Question: Project structure

'''
<?xml version="1.0" encoding="UTF-8"?>
<web-app id="WebApp_ID" version="3.0" xmlns="http://java.sun.com/xml/ns/javaee" xmlns:xsi="http://www.w3.org/2001/XMLSchema-instance" xsi:schemaLocation="http://java.sun.com/xml/ns/javaee http://java.sun.com/xml/ns/javaee/web-app_3_0.xsd">
<display-name>Social Graph UI project</display-name>
<servlet>
<servlet-name>SocialGraphUI</servlet-name>
<servlet-class>
org.springframework.web.servlet.DispatcherServlet
</servlet-class>
<load-on-startup>1</load-on-startup>
</servlet>
<servlet-mapping>
<servlet-name>SocialGraphUI</servlet-name>
<url-pattern>/</url-pattern>
</servlet-mapping>
</web-app>
'''
'''
<project xmlns="http://maven.apache.org/POM/4.0.0" xmlns:xsi="http://www.w3.org/2001/XMLSchema-instance"
xsi:schemaLocation="http://maven.apache.org/POM/4.0.0 http://maven.apache.org/xsd/maven-4.0.0.xsd">
<modelVersion>4.0.0</modelVersion>
<groupId>com.project</groupId>
<artifactId>socialgraphui</artifactId>
<version>1.0-SNAPSHOT</version>
<packaging>war</packaging>
<name>socialgraphui</name>
<properties>
<endorsed.dir>${project.build.directory}/endorsed</endorsed.dir>
<project.build.sourceEncoding>UTF-8</project.build.sourceEncoding>
<spring.version>4.0.6.RELEASE</spring.version>
</properties>
<dependencies>
<dependency>
<groupId>javax</groupId>
<artifactId>javaee-web-api</artifactId>
<version>6.0</version>
<scope>provided</scope>
</dependency>
<dependency>
<groupId>com.google.guava</groupId>
<artifactId>guava</artifactId>
<version>18.0</version>
<type>jar</type>
</dependency>
<dependency>
<groupId>jstl</groupId>
<artifactId>jstl</artifactId>
<version>1.2</version>
</dependency>
<dependency>
<groupId>com.google.code.gson</groupId>
<artifactId>gson</artifactId>
<version>2.2.4</version>
</dependency>
<dependency>
<groupId>uk.com.robust-it</groupId>
<artifactId>cloning</artifactId>
<version>1.7.4</version>
</dependency>
<dependency>
<groupId>org.springframework</groupId>
<artifactId>spring-orm</artifactId>
<version>${spring.version}</version>
</dependency>
<dependency>
<groupId>org.springframework</groupId>
<artifactId>spring-core</artifactId>
<version>${spring.version}</version>
</dependency>
<dependency>
<groupId>org.springframework</groupId>
<artifactId>spring-web</artifactId>
<version>${spring.version}</version>
<type>jar</type>
</dependency>
<dependency>
<groupId>org.springframework</groupId>
<artifactId>spring-webmvc-portlet</artifactId>
<version>${spring.version}</version>
<type>jar</type>
</dependency>
</dependencies>
<build>
<plugins>
<plugin>
<groupId>org.apache.maven.plugins</groupId>
<artifactId>maven-compiler-plugin</artifactId>
<version>2.3.2</version>
<configuration>
<source>1.8</source>
<target>1.8</target>
<compilerArguments>
<endorseddirs>${endorsed.dir}</endorseddirs>
</compilerArguments>
</configuration>
</plugin>
<plugin>
<groupId>org.apache.maven.plugins</groupId>
<artifactId>maven-war-plugin</artifactId>
<version>2.1.1</version>
<configuration>
<failOnMissingWebXml>false</failOnMissingWebXml>
</configuration>
</plugin>
<plugin>
<groupId>org.apache.maven.plugins</groupId>
<artifactId>maven-dependency-plugin</artifactId>
<version>2.1</version>
<executions>
<execution>
<phase>validate</phase>
<goals>
<goal>copy</goal>
</goals>
<configuration>
<outputDirectory>${endorsed.dir}</outputDirectory>
<silent>true</silent>
<artifactItems>
<artifactItem>
<groupId>javax</groupId>
<artifactId>javaee-endorsed-api</artifactId>
<version>6.0</version>
<type>jar</type>
</artifactItem>
</artifactItems>
</configuration>
</execution>
</executions>
</plugin>
</plugins>
</build>
'''
'''
<?xml version="1.0" encoding="UTF-8"?>
<beans xmlns="http://www.springframework.org/schema/beans"
xmlns:context="http://www.springframework.org/schema/context"
xmlns:xsi="http://www.w3.org/2001/XMLSchema-instance"
xsi:schemaLocation="
http://www.springframework.org/schema/beans
http://www.springframework.org/schema/beans/spring-beans-4.0.xsd
http://www.springframework.org/schema/mvc
http://www.springframework.org/schema/mvc/spring-mvc-4.0.xsd
http://www.springframework.org/schema/context
http://www.springframework.org/schema/context/spring-context-4.0.xsd">
<context:component-scan base-package="socialgraphui.controller" />
<bean class="org.springframework.web.servlet.view.InternalResourceViewResolver">
<property name="prefix" value="/WEB-INF/jsp/" />
<property name="suffix" value=".jsp" />
</bean>
<mvc:resources mapping="/scripts/**" location="/scripts/" />
<mvc:resources mapping="/styles/**" location="/styles/" />
<mvc:annotation-driven />
</beans>
'''
I use Netbeans 8.0.2, Tomcat 7.0.42 and Spring 4. I want to include CSS and JavaScript files with 'mvc:resources' tag. When I add 'mvc:resources' tag to my dispatcher-servlet.xml , I get these error messages:
'''
type Exception report
message Servlet.init() for servlet SocialGraphUI threw exception
description The server encountered an internal error that prevented it from fulfilling this request.
exception
javax.servlet.ServletException: Servlet.init() for servlet SocialGraphUI threw exception
org.apache.catalina.authenticator.AuthenticatorBase.invoke(AuthenticatorBase.java:502)
org.apache.catalina.valves.ErrorReportValve.invoke(ErrorReportValve.java:99)
org.apache.catalina.valves.AccessLogValve.invoke(AccessLogValve.java:953)
org.apache.catalina.connector.CoyoteAdapter.service(CoyoteAdapter.java:408)
org.apache.coyote.http11.AbstractHttp11Processor.process(AbstractHttp11Processor.java:1023)
org.apache.coyote.AbstractProtocol$AbstractConnectionHandler.process(AbstractProtocol.java:589)
org.apache.tomcat.util.net.JIoEndpoint$SocketProcessor.run(JIoEndpoint.java:310)
java.util.concurrent.ThreadPoolExecutor.runWorker(ThreadPoolExecutor.java:1142)
java.util.concurrent.ThreadPoolExecutor$Worker.run(ThreadPoolExecutor.java:617)
java.lang.Thread.run(Thread.java:745)
root cause
org.springframework.beans.factory.xml.XmlBeanDefinitionStoreException: Line 20 in XML document from ServletContext resource [/WEB-INF/SocialGraphUI-servlet.xml] is invalid; nested exception is org.xml.sax.SAXParseException; lineNumber: 20; columnNumber: 64; The prefix "mvc" for element "mvc:resources" is not bound.
org.springframework.beans.factory.xml.XmlBeanDefinitionReader.doLoadBeanDefinitions(XmlBeanDefinitionReader.java:398)
org.springframework.beans.factory.xml.XmlBeanDefinitionReader.loadBeanDefinitions(XmlBeanDefinitionReader.java:335)
org.springframework.beans.factory.xml.XmlBeanDefinitionReader.loadBeanDefinitions(XmlBeanDefinitionReader.java:303)
org.springframework.beans.factory.support.AbstractBeanDefinitionReader.loadBeanDefinitions(AbstractBeanDefinitionReader.java:180)
org.springframework.beans.factory.support.AbstractBeanDefinitionReader.loadBeanDefinitions(AbstractBeanDefinitionReader.java:216)
org.springframework.beans.factory.support.AbstractBeanDefinitionReader.loadBeanDefinitions(AbstractBeanDefinitionReader.java:187)
org.springframework.web.context.support.XmlWebApplicationContext.loadBeanDefinitions(XmlWebApplicationContext.java:125)
org.springframework.web.context.support.XmlWebApplicationContext.loadBeanDefinitions(XmlWebApplicationContext.java:94)
org.springframework.context.support.AbstractRefreshableApplicationContext.refreshBeanFactory(AbstractRefreshableApplicationContext.java:129)
org.springframework.context.support.AbstractApplicationContext.obtainFreshBeanFactory(AbstractApplicationContext.java:540)
org.springframework.context.support.AbstractApplicationContext.refresh(AbstractApplicationContext.java:454)
org.springframework.web.servlet.FrameworkServlet.configureAndRefreshWebApplicationContext(FrameworkServlet.java:658)
org.springframework.web.servlet.FrameworkServlet.createWebApplicationContext(FrameworkServlet.java:624)
org.springframework.web.servlet.FrameworkServlet.createWebApplicationContext(FrameworkServlet.java:672)
org.springframework.web.servlet.FrameworkServlet.initWebApplicationContext(FrameworkServlet.java:543)
org.springframework.web.servlet.FrameworkServlet.initServletBean(FrameworkServlet.java:484)
org.springframework.web.servlet.HttpServletBean.init(HttpServletBean.java:136)
javax.servlet.GenericServlet.init(GenericServlet.java:160)
org.apache.catalina.authenticator.AuthenticatorBase.invoke(AuthenticatorBase.java:502)
org.apache.catalina.valves.ErrorReportValve.invoke(ErrorReportValve.java:99)
org.apache.catalina.valves.AccessLogValve.invoke(AccessLogValve.java:953)
org.apache.catalina.connector.CoyoteAdapter.service(CoyoteAdapter.java:408)
org.apache.coyote.http11.AbstractHttp11Processor.process(AbstractHttp11Processor.java:1023)
org.apache.coyote.AbstractProtocol$AbstractConnectionHandler.process(AbstractProtocol.java:589)
org.apache.tomcat.util.net.JIoEndpoint$SocketProcessor.run(JIoEndpoint.java:310)
java.util.concurrent.ThreadPoolExecutor.runWorker(ThreadPoolExecutor.java:1142)
java.util.concurrent.ThreadPoolExecutor$Worker.run(ThreadPoolExecutor.java:617)
java.lang.Thread.run(Thread.java:745)
root cause
org.xml.sax.SAXParseException; lineNumber: 20; columnNumber: 64; The prefix "mvc" for element "mvc:resources" is not bound.
com.sun.org.apache.xerces.internal.util.ErrorHandlerWrapper.createSAXParseException(ErrorHandlerWrapper.java:203)
com.sun.org.apache.xerces.internal.util.ErrorHandlerWrapper.fatalError(ErrorHandlerWrapper.java:177)
com.sun.org.apache.xerces.internal.impl.XMLErrorReporter.reportError(XMLErrorReporter.java:441)
com.sun.org.apache.xerces.internal.impl.XMLErrorReporter.reportError(XMLErrorReporter.java:368)
com.sun.org.apache.xerces.internal.impl.XMLErrorReporter.reportError(XMLErrorReporter.java:325)
com.sun.org.apache.xerces.internal.impl.XMLNSDocumentScannerImpl.scanStartElement(XMLNSDocumentScannerImpl.java:289)
com.sun.org.apache.xerces.internal.impl.XMLDocumentFragmentScannerImpl$FragmentContentDriver.next(XMLDocumentFragmentScannerImpl.java:2786)
com.sun.org.apache.xerces.internal.impl.XMLDocumentScannerImpl.next(XMLDocumentScannerImpl.java:606)
com.sun.org.apache.xerces.internal.impl.XMLNSDocumentScannerImpl.next(XMLNSDocumentScannerImpl.java:117)
com.sun.org.apache.xerces.internal.impl.XMLDocumentFragmentScannerImpl.scanDocument(XMLDocumentFragmentScannerImpl.java:510)
com.sun.org.apache.xerces.internal.parsers.XML11Configuration.parse(XML11Configuration.java:848)
com.sun.org.apache.xerces.internal.parsers.XML11Configuration.parse(XML11Configuration.java:777)
com.sun.org.apache.xerces.internal.parsers.XMLParser.parse(XMLParser.java:141)
com.sun.org.apache.xerces.internal.parsers.DOMParser.parse(DOMParser.java:243)
com.sun.org.apache.xerces.internal.jaxp.DocumentBuilderImpl.parse(DocumentBuilderImpl.java:348)
org.springframework.beans.factory.xml.DefaultDocumentLoader.loadDocument(DefaultDocumentLoader.java:76)
org.springframework.beans.factory.xml.XmlBeanDefinitionReader.doLoadDocument(XmlBeanDefinitionReader.java:428)
org.springframework.beans.factory.xml.XmlBeanDefinitionReader.doLoadBeanDefinitions(XmlBeanDefinitionReader.java:390)
org.springframework.beans.factory.xml.XmlBeanDefinitionReader.loadBeanDefinitions(XmlBeanDefinitionReader.java:335)
org.springframework.beans.factory.xml.XmlBeanDefinitionReader.loadBeanDefinitions(XmlBeanDefinitionReader.java:303)
org.springframework.beans.factory.support.AbstractBeanDefinitionReader.loadBeanDefinitions(AbstractBeanDefinitionReader.java:180)
org.springframework.beans.factory.support.AbstractBeanDefinitionReader.loadBeanDefinitions(AbstractBeanDefinitionReader.java:216)
org.springframework.beans.factory.support.AbstractBeanDefinitionReader.loadBeanDefinitions(AbstractBeanDefinitionReader.java:187)
org.springframework.web.context.support.XmlWebApplicationContext.loadBeanDefinitions(XmlWebApplicationContext.java:125)
org.springframework.web.context.support.XmlWebApplicationContext.loadBeanDefinitions(XmlWebApplicationContext.java:94)
org.springframework.context.support.AbstractRefreshableApplicationContext.refreshBeanFactory(AbstractRefreshableApplicationContext.java:129)
org.springframework.context.support.AbstractApplicationContext.obtainFreshBeanFactory(AbstractApplicationContext.java:540)
org.springframework.context.support.AbstractApplicationContext.refresh(AbstractApplicationContext.java:454)
org.springframework.web.servlet.FrameworkServlet.configureAndRefreshWebApplicationContext(FrameworkServlet.java:658)
org.springframework.web.servlet.FrameworkServlet.createWebApplicationContext(FrameworkServlet.java:624)
org.springframework.web.servlet.FrameworkServlet.createWebApplicationContext(FrameworkServlet.java:672)
org.springframework.web.servlet.FrameworkServlet.initWebApplicationContext(FrameworkServlet.java:543)
org.springframework.web.servlet.FrameworkServlet.initServletBean(FrameworkServlet.java:484)
org.springframework.web.servlet.HttpServletBean.init(HttpServletBean.java:136)
javax.servlet.GenericServlet.init(GenericServlet.java:160)
org.apache.catalina.authenticator.AuthenticatorBase.invoke(AuthenticatorBase.java:502)
org.apache.catalina.valves.ErrorReportValve.invoke(ErrorReportValve.java:99)
org.apache.catalina.valves.AccessLogValve.invoke(AccessLogValve.java:953)
org.apache.catalina.connector.CoyoteAdapter.service(CoyoteAdapter.java:408)
org.apache.coyote.http11.AbstractHttp11Processor.process(AbstractHttp11Processor.java:1023)
org.apache.coyote.AbstractProtocol$AbstractConnectionHandler.process(AbstractProtocol.java:589)
org.apache.tomcat.util.net.JIoEndpoint$SocketProcessor.run(JIoEndpoint.java:310)
java.util.concurrent.ThreadPoolExecutor.runWorker(ThreadPoolExecutor.java:1142)
java.util.concurrent.ThreadPoolExecutor$Worker.run(ThreadPoolExecutor.java:617)
java.lang.Thread.run(Thread.java:745)
note The full stack trace of the root cause is available in the Apache Tomcat/7.0.42 logs.
'''
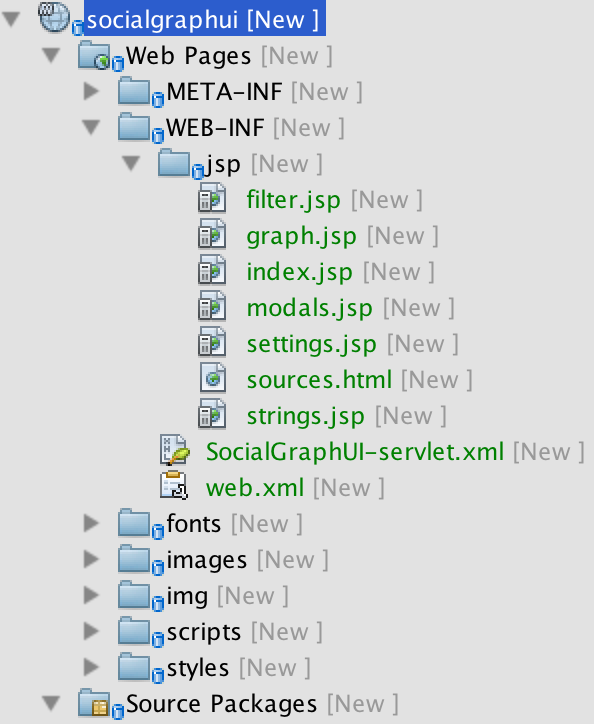
Answer: You need to declare 'mvc' namespace
'''
xmlns:mvc="http://www.springframework.org/schema/mvc"
'''
and add these to 'xsi:schemaLocation'
'''
http://www.springframework.org/schema/mvc
http://www.springframework.org/schema/mvc/spring-mvc-4.0.xsd
'''
Just saw you already have 'xsi:schemaLocation' set, so just declare the namespace.